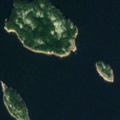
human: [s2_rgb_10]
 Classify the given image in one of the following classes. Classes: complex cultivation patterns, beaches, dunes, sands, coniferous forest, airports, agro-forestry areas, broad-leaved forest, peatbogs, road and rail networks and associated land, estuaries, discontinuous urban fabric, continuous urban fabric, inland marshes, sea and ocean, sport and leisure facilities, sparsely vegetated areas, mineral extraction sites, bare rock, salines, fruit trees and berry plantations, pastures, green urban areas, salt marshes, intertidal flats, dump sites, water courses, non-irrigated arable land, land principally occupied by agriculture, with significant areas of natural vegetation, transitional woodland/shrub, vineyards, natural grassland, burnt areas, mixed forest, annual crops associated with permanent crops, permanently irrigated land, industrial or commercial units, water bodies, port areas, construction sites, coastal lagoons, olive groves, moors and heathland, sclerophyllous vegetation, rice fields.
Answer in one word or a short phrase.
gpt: coniferous forest, sea and ocean